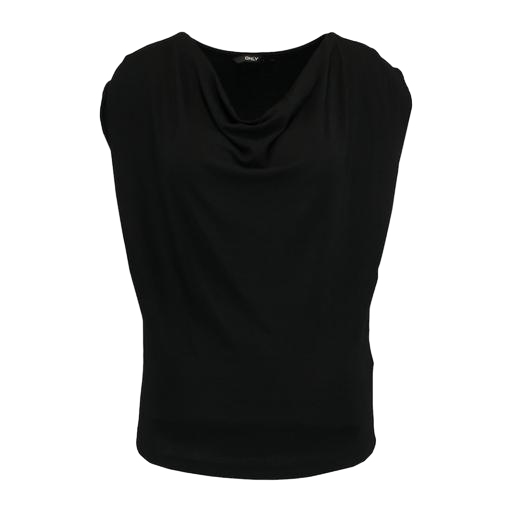
sleeveless cowl-neck top only macy, black cowl-neck top, black cowl-back top, white background